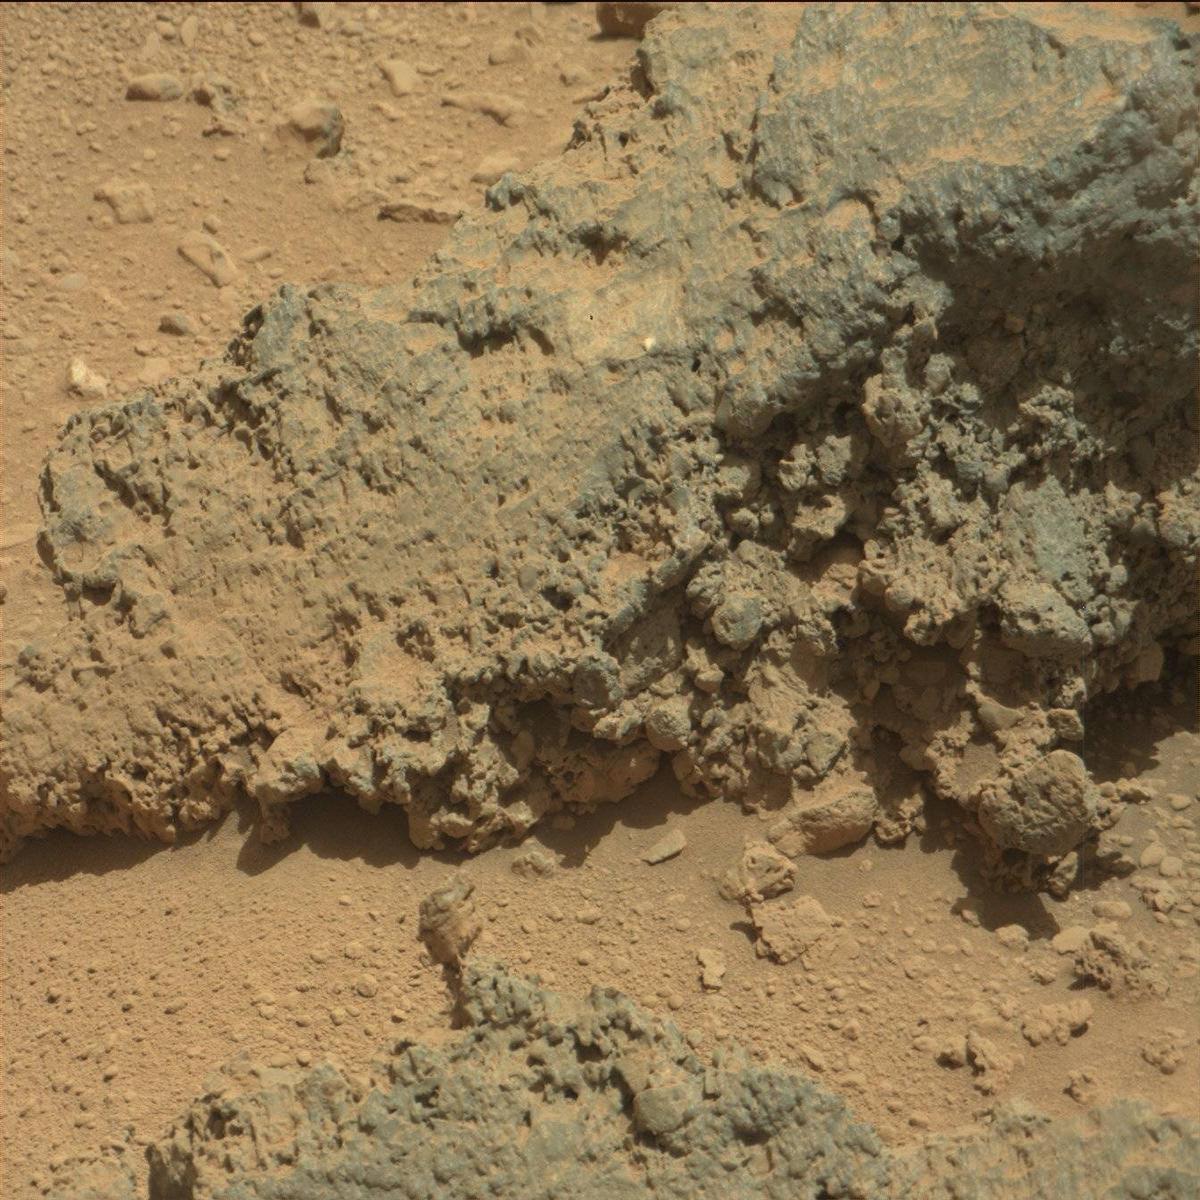
Terrain classes present: Bedrock, Sand / Soil